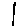
Label: line